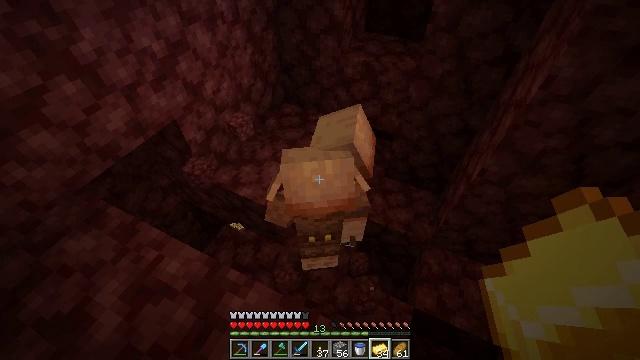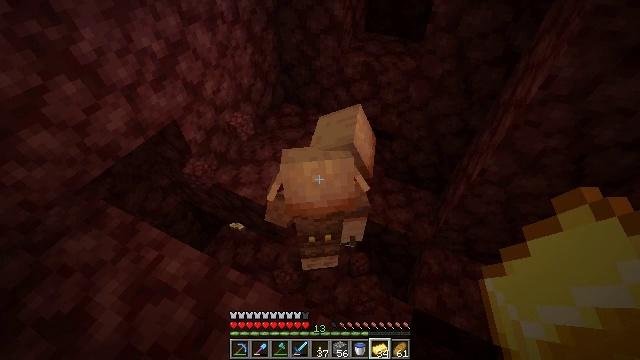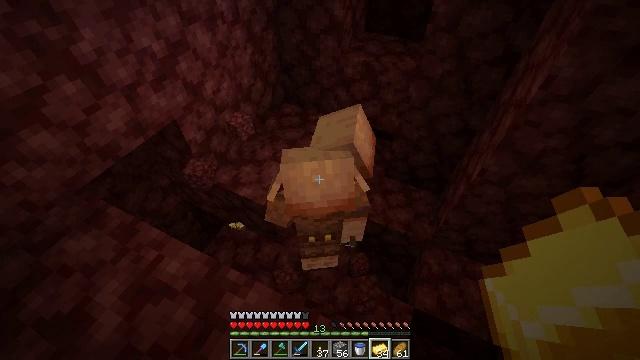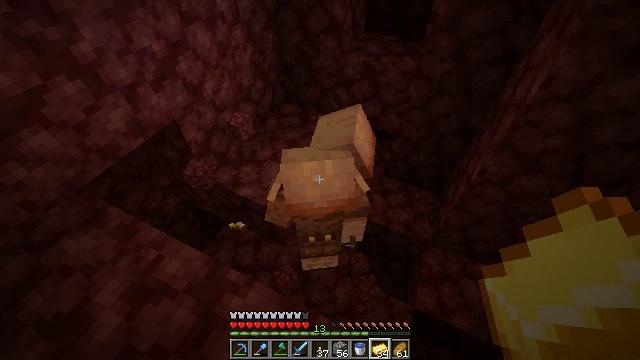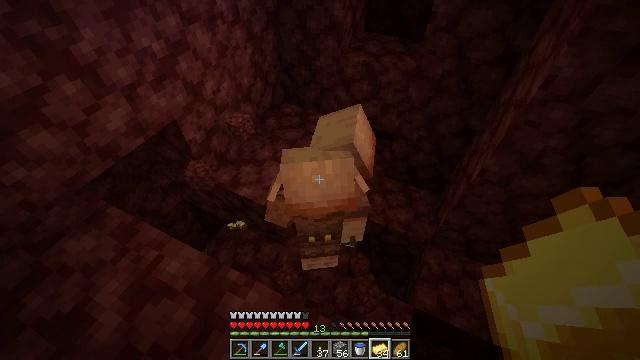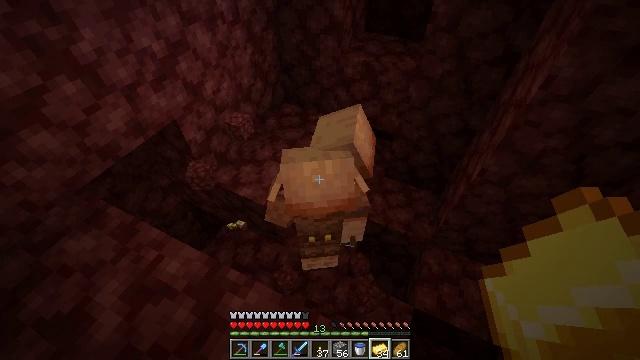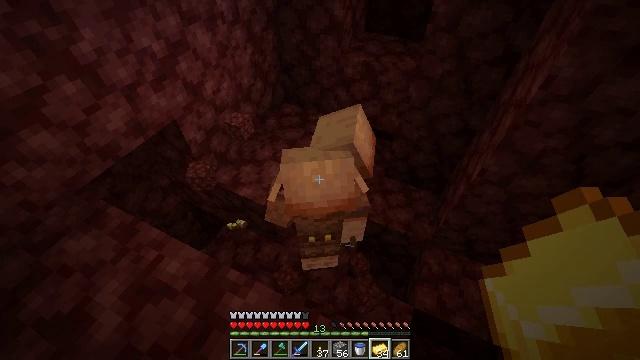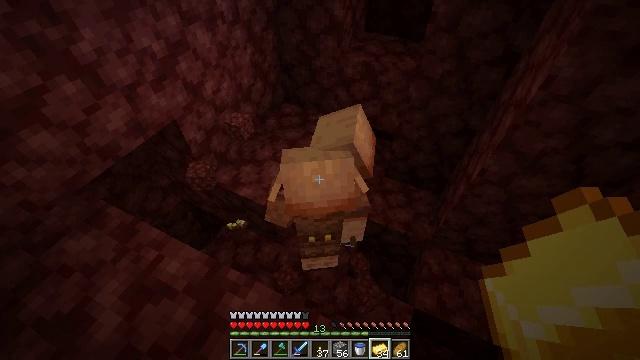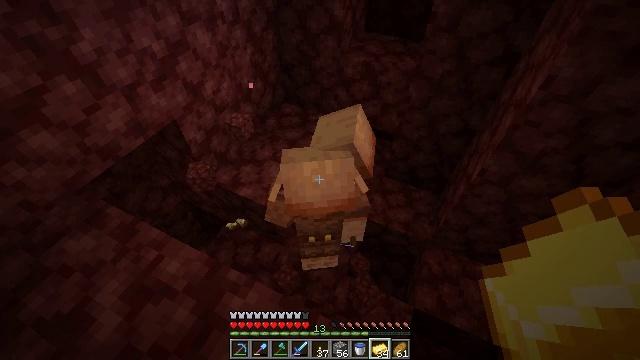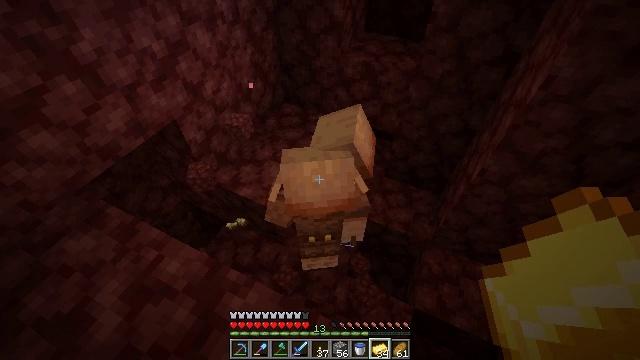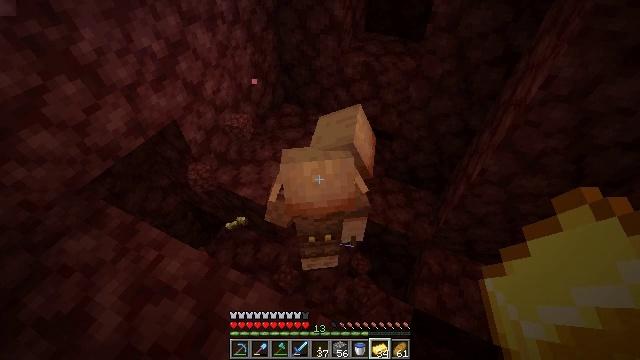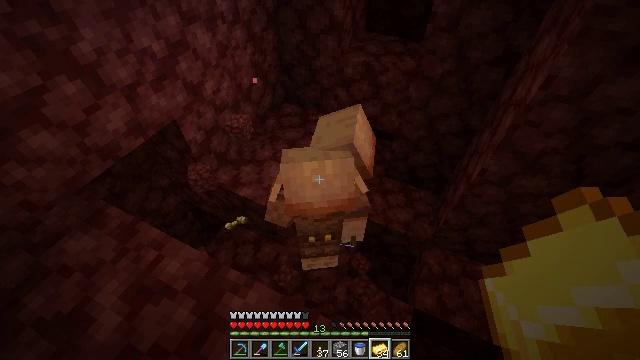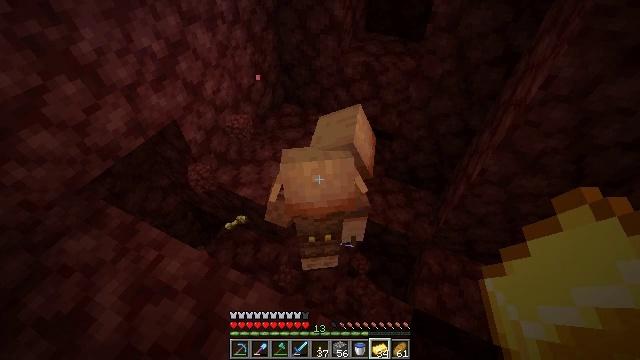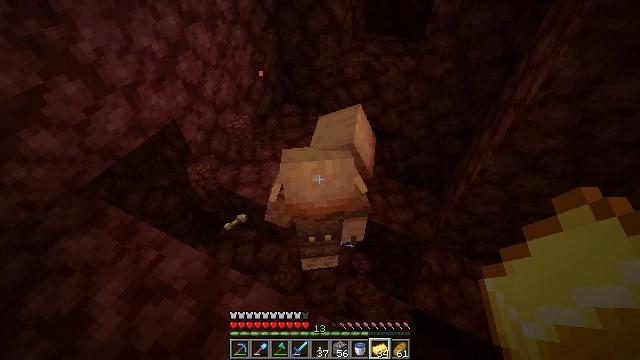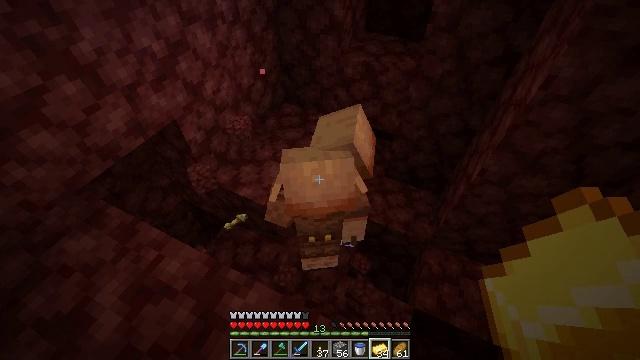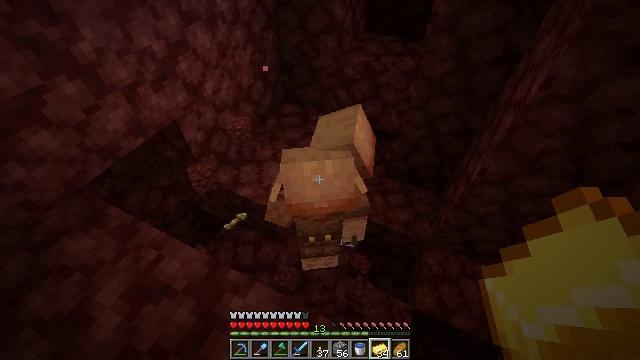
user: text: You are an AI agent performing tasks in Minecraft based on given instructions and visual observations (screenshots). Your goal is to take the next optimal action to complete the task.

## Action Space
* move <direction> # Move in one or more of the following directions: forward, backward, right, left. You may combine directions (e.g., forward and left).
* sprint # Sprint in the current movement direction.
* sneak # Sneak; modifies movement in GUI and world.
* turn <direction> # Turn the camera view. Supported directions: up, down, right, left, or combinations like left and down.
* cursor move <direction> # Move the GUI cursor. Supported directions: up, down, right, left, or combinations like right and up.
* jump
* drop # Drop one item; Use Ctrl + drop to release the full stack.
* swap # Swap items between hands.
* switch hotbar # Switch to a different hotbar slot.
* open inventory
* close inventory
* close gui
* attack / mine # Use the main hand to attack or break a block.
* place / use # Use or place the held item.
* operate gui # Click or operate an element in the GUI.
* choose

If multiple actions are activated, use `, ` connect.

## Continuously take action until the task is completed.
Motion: motion action
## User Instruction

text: Drop a gold ingot.
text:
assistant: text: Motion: no_op
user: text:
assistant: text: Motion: no_op
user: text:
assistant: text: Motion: no_op
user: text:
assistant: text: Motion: no_op
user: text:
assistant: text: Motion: no_op
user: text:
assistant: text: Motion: no_op
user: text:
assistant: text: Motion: no_op
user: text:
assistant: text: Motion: no_op
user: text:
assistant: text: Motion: no_op
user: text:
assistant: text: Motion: no_op
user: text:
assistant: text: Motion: no_op
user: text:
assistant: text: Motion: no_op
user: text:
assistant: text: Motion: no_op
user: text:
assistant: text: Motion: no_op
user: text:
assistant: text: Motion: no_op
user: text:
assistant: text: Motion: no_op
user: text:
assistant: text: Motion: no_op
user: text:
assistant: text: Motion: no_op
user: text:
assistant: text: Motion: no_op
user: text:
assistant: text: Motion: no_op
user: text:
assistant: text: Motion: no_op
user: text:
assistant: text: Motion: no_op
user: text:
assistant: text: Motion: no_op
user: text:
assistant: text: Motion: no_op
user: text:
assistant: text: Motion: no_op
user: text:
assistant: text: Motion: no_op
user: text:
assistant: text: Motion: no_op
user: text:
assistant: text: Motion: no_op
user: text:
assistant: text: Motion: no_op
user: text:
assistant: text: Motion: no_op